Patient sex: M
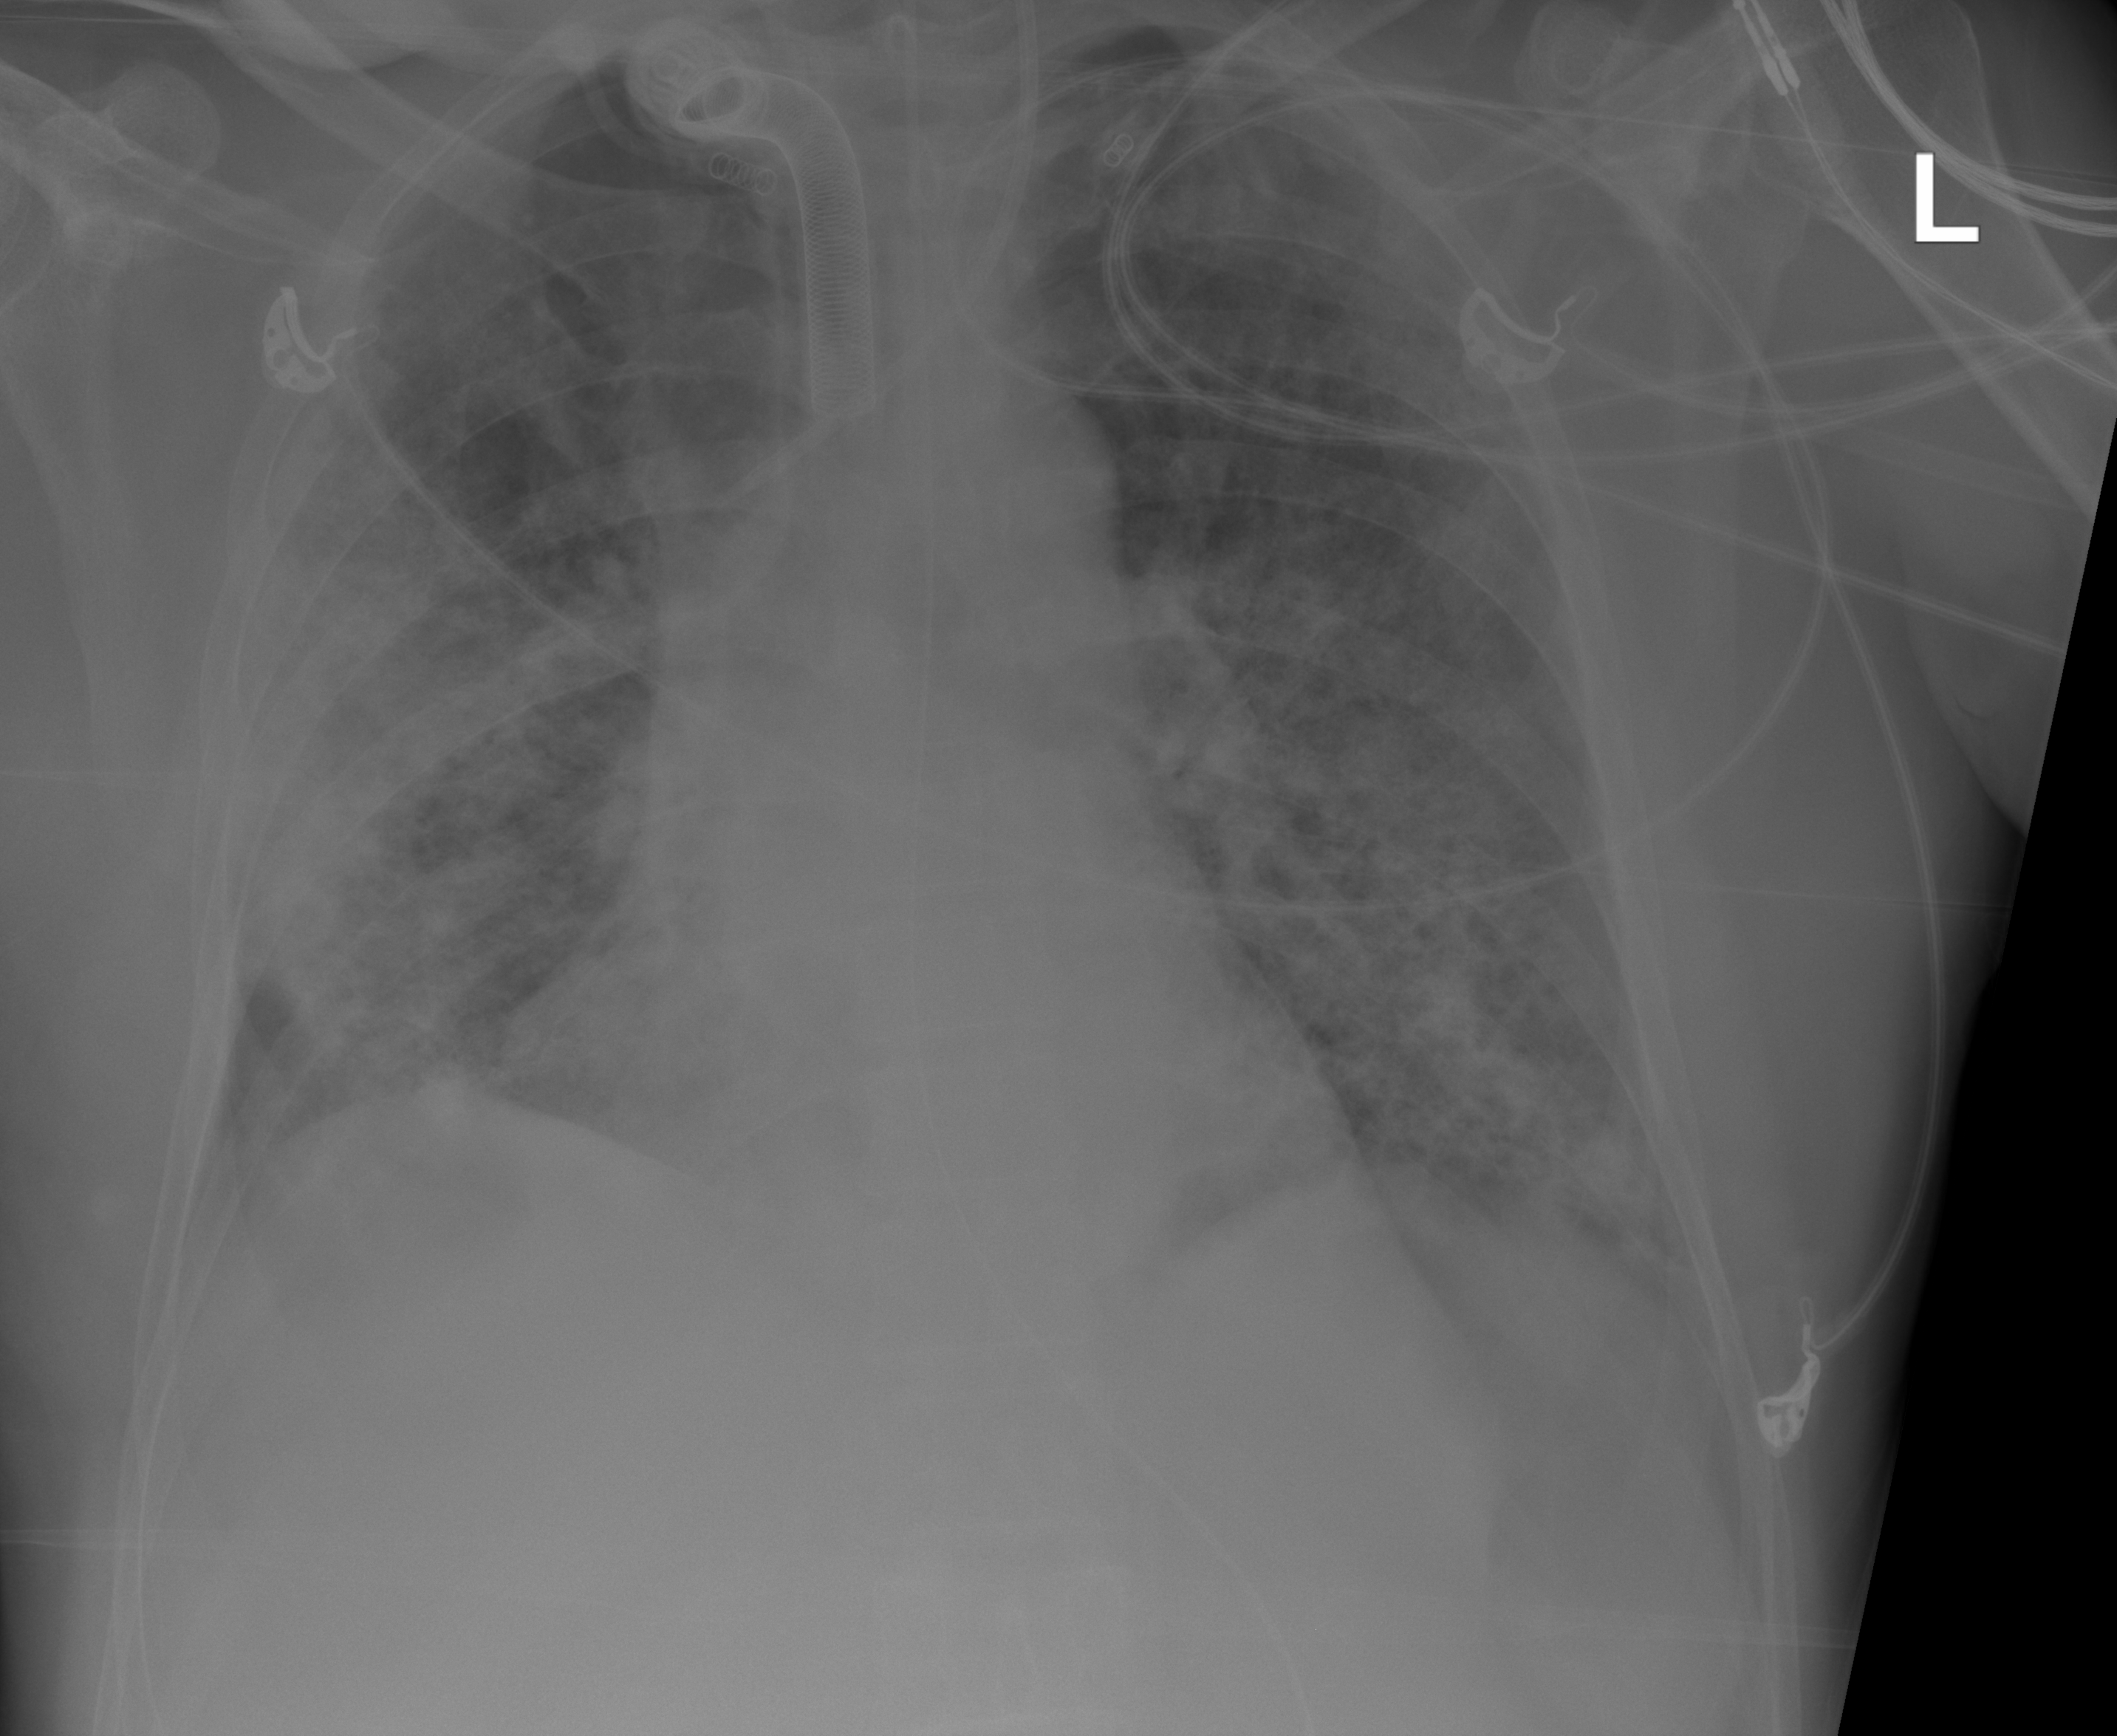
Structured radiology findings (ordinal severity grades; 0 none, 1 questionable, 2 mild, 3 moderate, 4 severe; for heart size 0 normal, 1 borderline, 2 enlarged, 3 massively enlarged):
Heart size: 0
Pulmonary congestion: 0
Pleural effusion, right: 1
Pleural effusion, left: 2
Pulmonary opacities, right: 3
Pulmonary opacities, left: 2
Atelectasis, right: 3
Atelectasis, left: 3